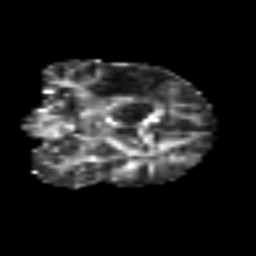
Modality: FA
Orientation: coronal
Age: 42
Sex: male
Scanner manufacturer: siemens
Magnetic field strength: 3 T
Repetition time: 3.2 s
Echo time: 0.081 s